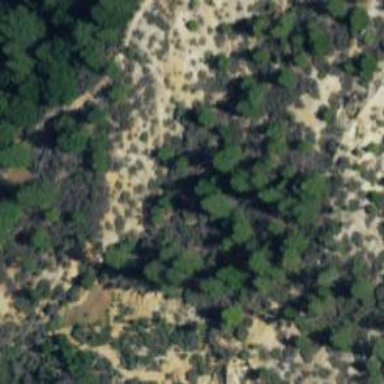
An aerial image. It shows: Mixed forest with variety of leaf types and cycles.